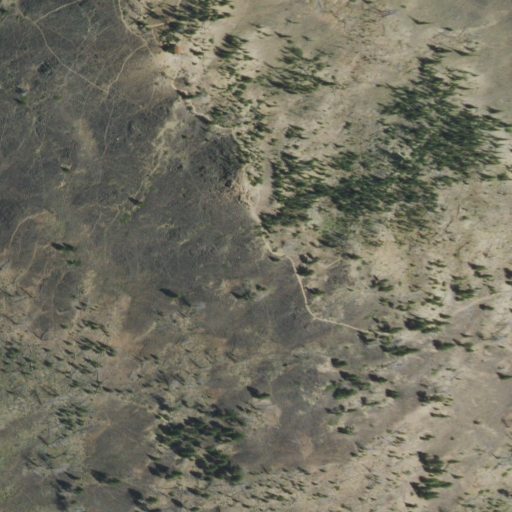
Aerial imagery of mountain in Wyoming named Bunsen Peak containing shrub and grassland